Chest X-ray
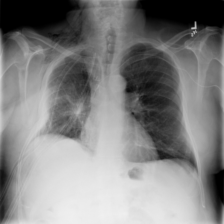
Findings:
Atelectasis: negative
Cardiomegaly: negative
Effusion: negative
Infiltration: negative
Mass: negative
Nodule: negative
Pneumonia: negative
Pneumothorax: negative
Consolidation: negative
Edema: negative
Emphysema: negative
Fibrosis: negative
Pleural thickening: negative
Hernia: negative